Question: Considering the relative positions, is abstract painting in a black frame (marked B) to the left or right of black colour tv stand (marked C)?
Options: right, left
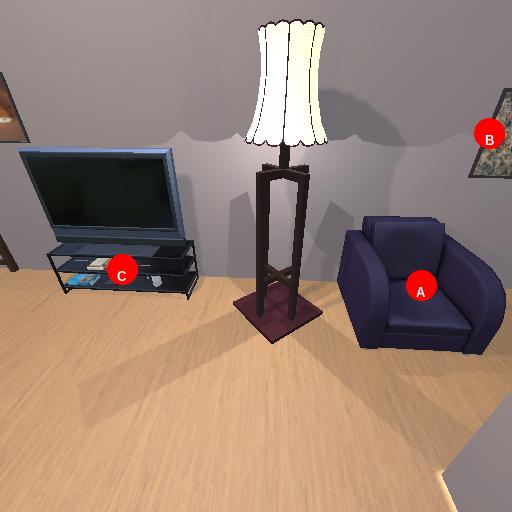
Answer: right